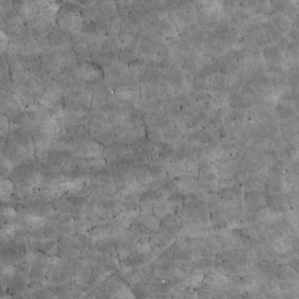
Label: non_frost